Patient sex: M
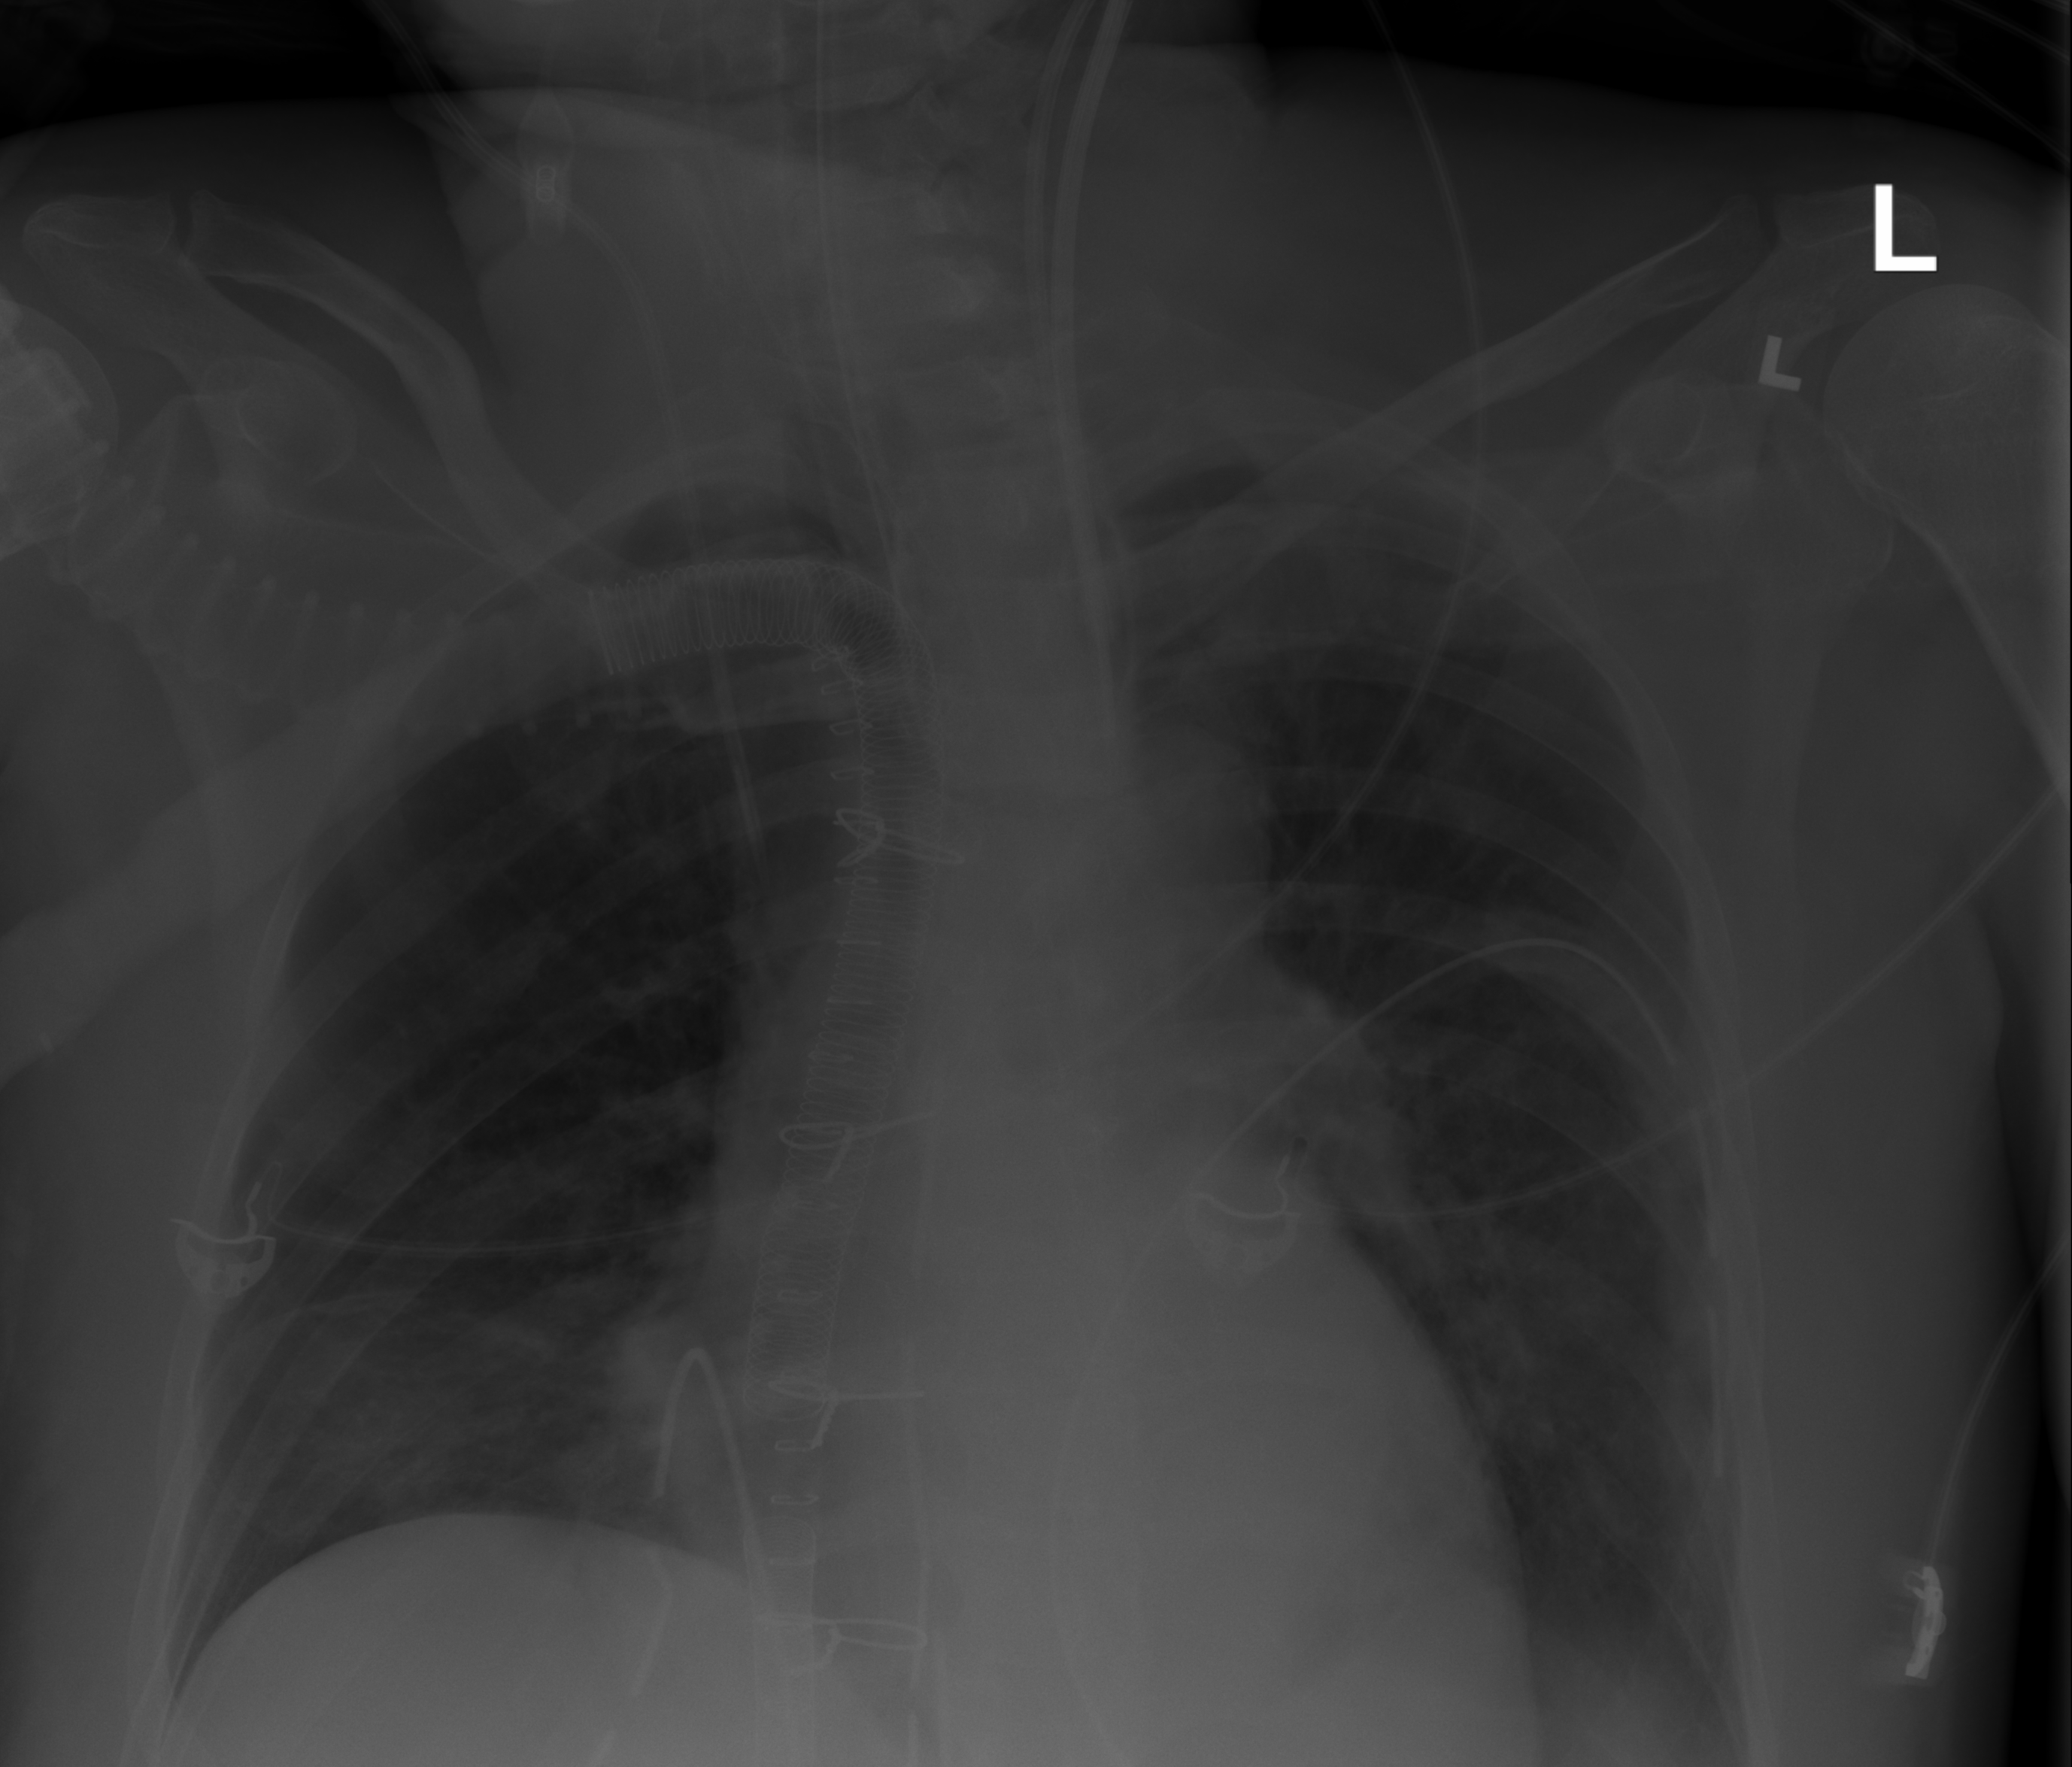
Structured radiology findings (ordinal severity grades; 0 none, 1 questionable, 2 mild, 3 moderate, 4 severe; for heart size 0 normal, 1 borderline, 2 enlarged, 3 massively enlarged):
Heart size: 0
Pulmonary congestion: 0
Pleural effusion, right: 0
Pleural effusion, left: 2
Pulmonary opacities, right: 0
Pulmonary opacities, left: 0
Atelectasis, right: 0
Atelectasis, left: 0